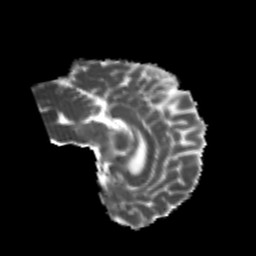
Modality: MD
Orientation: sagittal
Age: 21
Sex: female
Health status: healthy
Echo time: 0.074 s